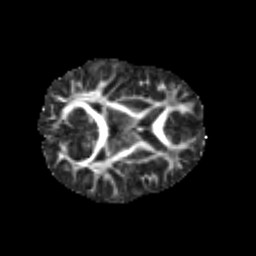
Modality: FA
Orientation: axial
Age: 6
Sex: male
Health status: healthy